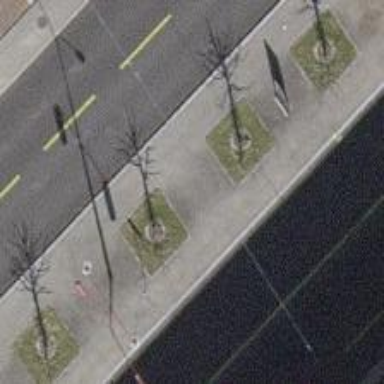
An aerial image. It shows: Avenue lined with deciduous broadleaved trees.